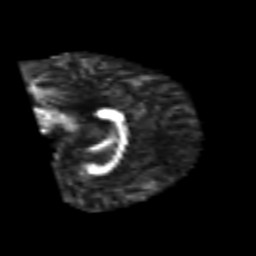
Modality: FA
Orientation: sagittal
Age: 25
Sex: male
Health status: healthy